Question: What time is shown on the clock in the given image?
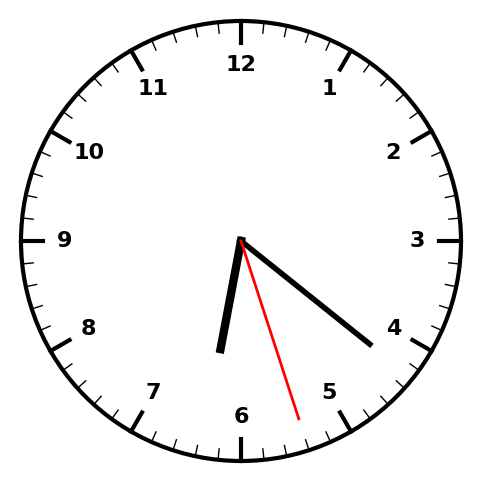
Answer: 06:21:27